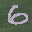
Label: 6